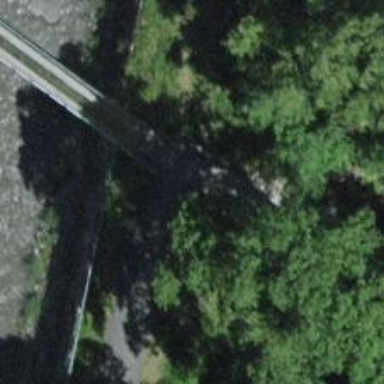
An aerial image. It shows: Metal-surfaced path bridge.